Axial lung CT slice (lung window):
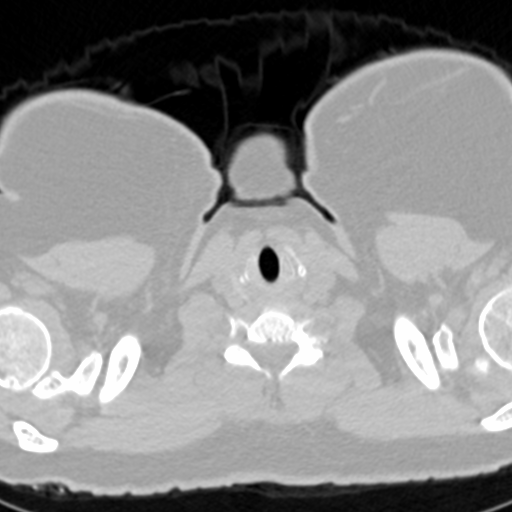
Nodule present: no